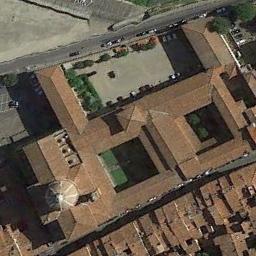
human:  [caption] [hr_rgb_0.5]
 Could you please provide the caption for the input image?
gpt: This is a church, Which is surrounded by many squares .

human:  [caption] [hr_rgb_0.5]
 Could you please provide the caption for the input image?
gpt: There is a church next to some buildings with a road passed by .

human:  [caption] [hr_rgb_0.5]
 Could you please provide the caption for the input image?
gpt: The church with two towers of different shapes and the rest of the church has some orange sloping roofs .

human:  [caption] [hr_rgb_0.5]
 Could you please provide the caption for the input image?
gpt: A cathedral with an orange roof, Many trees and a road around the church, Many cars on the road .

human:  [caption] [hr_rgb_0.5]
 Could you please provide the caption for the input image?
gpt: There are many cars on the road near the church .